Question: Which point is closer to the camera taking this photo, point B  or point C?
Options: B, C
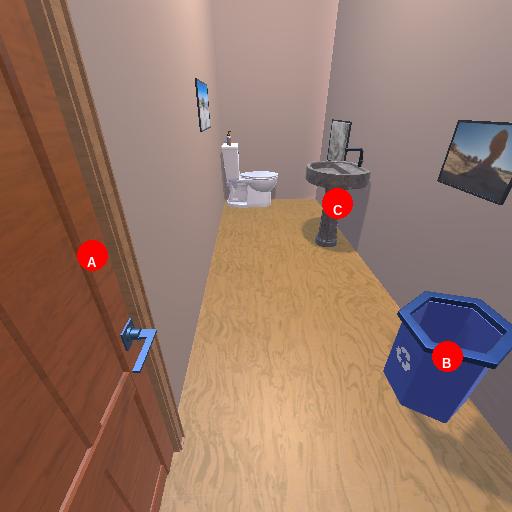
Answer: B